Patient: sex M, age 73
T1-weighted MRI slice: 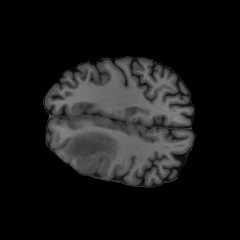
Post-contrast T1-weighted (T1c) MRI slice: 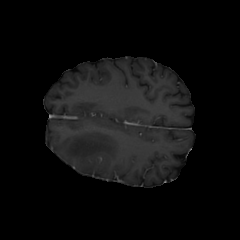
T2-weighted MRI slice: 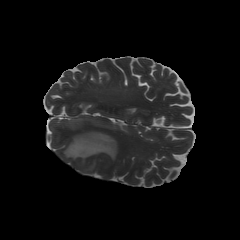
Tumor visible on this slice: yes
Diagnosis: Glioblastoma, IDH-wildtype
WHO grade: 4